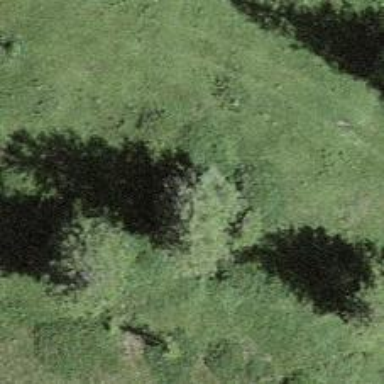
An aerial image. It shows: Needle-leaved tree in nature.